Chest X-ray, PA view. Patient: 68 years old, sex M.
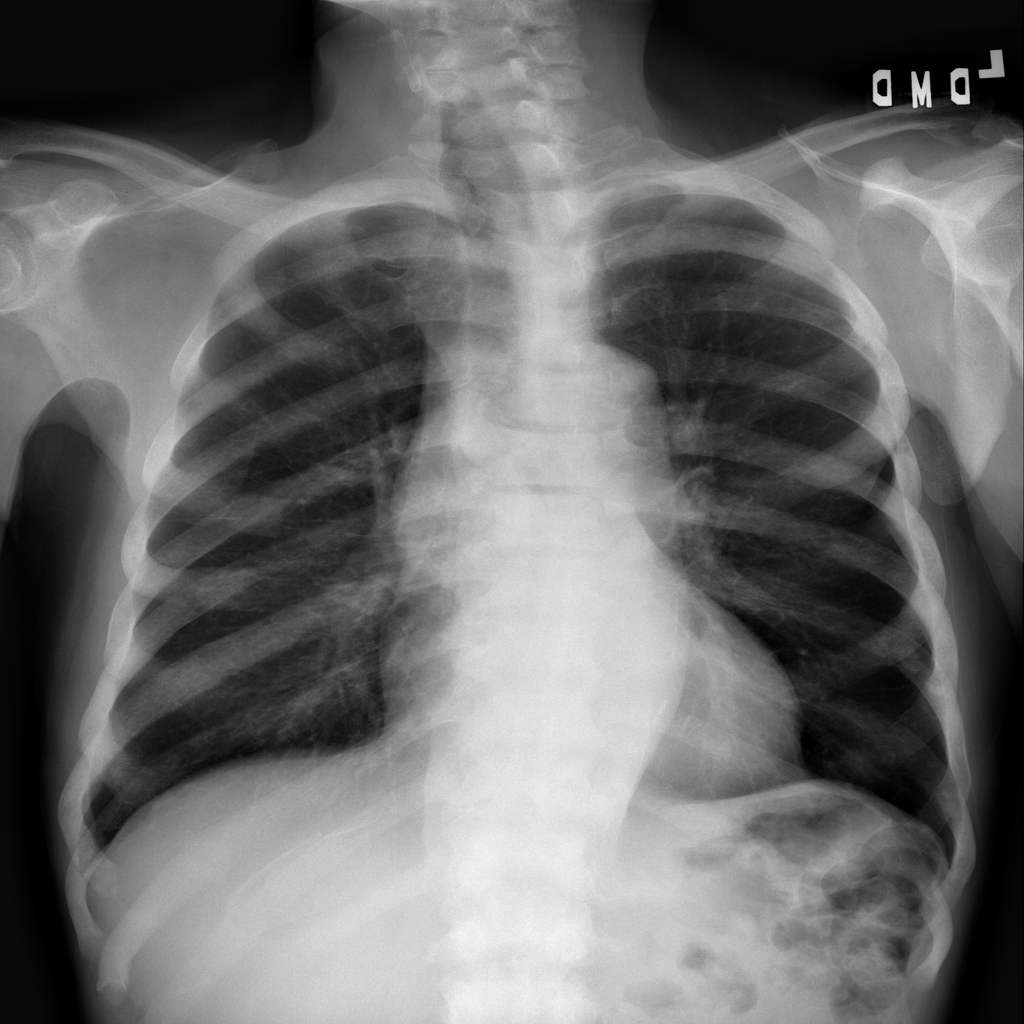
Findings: Emphysema